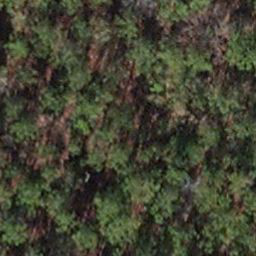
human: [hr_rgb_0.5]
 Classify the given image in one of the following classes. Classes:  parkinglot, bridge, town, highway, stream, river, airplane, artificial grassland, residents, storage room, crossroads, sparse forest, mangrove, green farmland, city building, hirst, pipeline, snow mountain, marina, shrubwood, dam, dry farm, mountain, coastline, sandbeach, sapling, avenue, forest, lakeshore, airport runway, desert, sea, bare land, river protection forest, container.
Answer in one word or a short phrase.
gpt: sapling